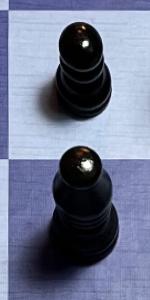
Label: Bishop_Black